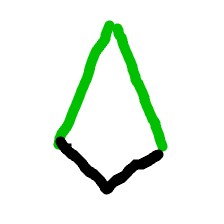
Shape: kite